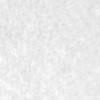
Label: no_change